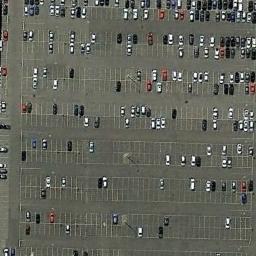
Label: parking_lot